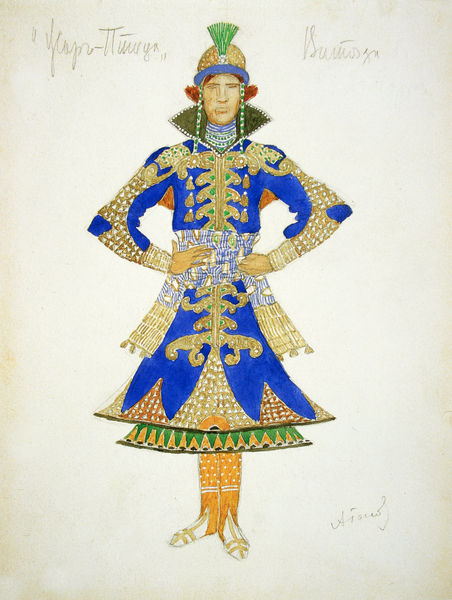
Titel: Kostümentwurf für einen Ritter im Ballett "Feuervogel"
Künstler: Aleksandr Golovin
Standort: St. Petersburg
Institution: Staatliches Museum Theater und Musik
Schlagwörter: blau, feder, mann, gelb, grün, hut, zeichnung, ornament, rock, jacke, kappe, kleidung, kragen, hände, gold, person, federbusch, schuhe, russland, dekor, asien, uniform, stiefel, tracht, hüfte, tänzer, russisch